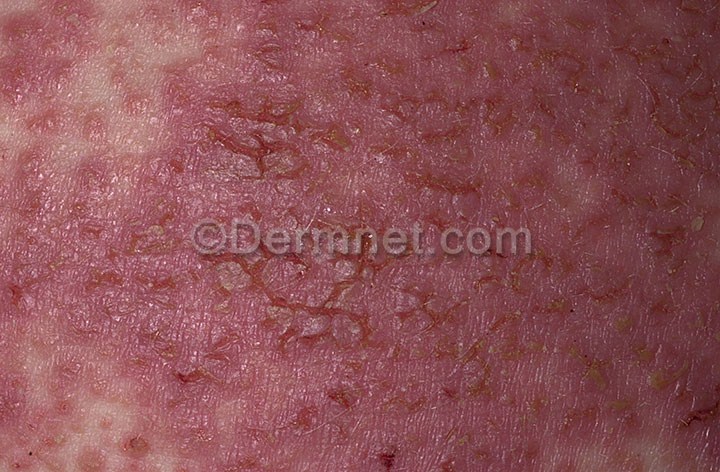
Disease: Bullous Disease Photos